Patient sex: M
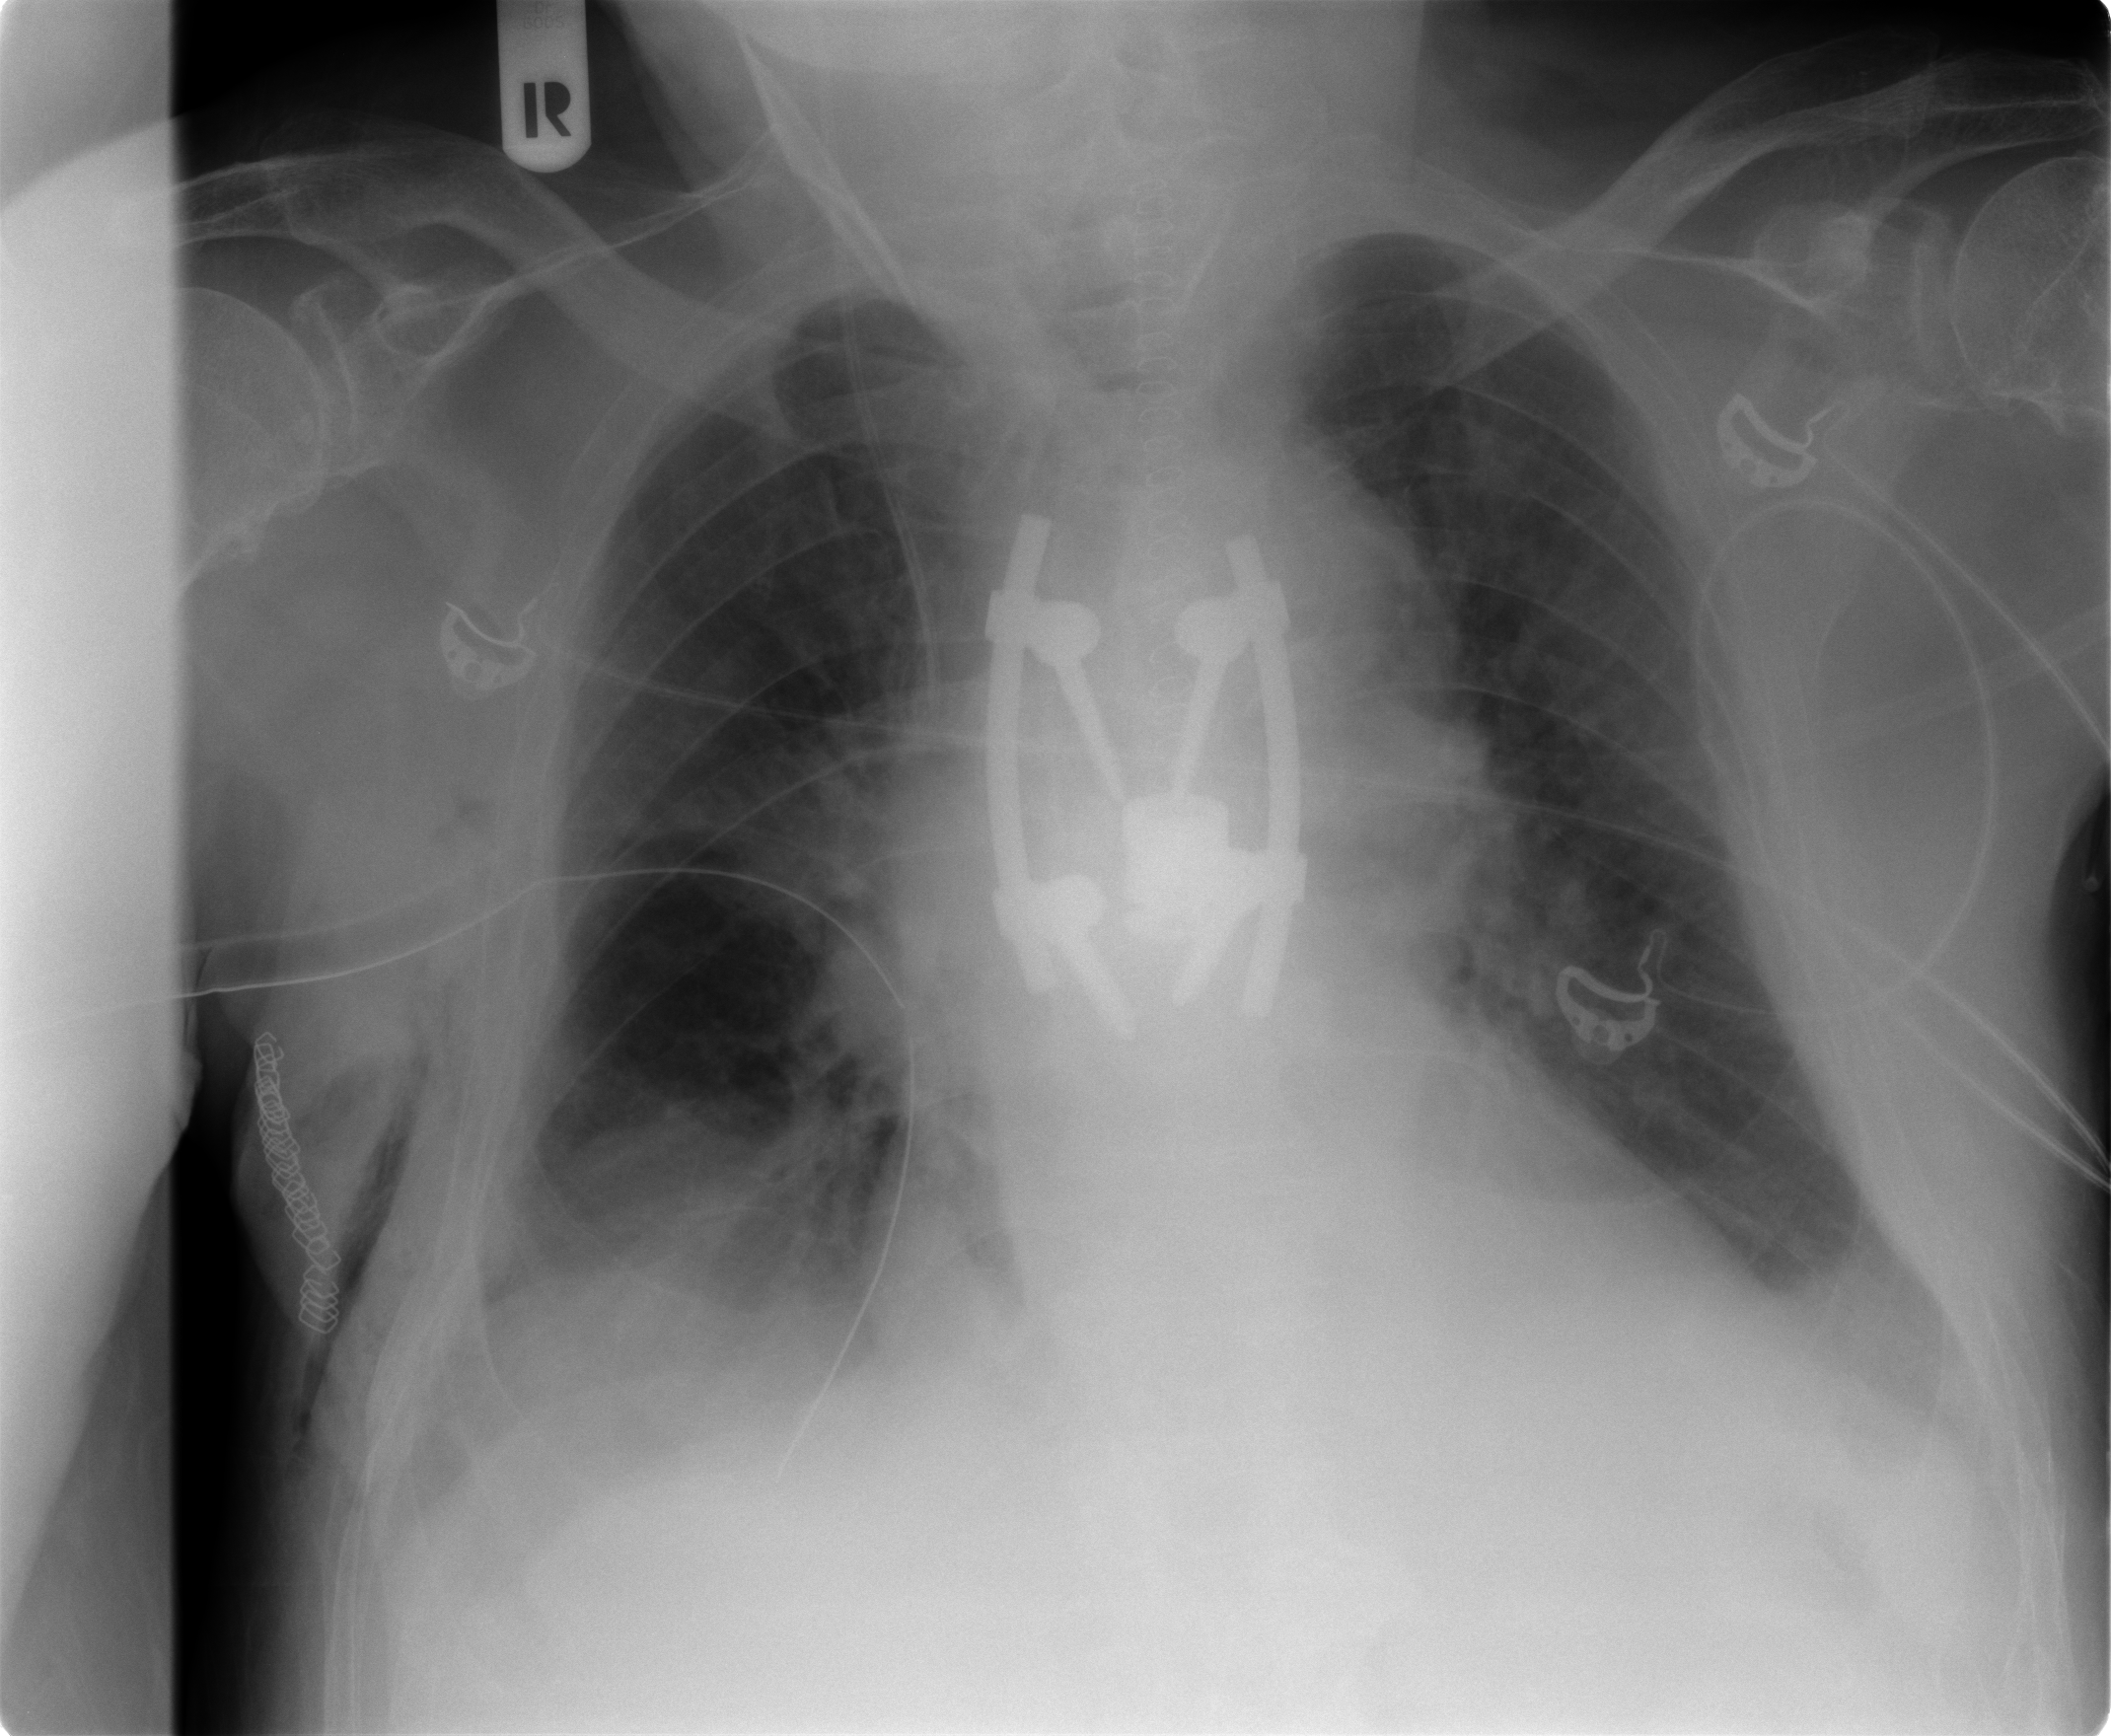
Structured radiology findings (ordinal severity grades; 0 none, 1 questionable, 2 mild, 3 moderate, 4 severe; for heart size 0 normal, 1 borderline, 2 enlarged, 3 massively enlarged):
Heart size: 2
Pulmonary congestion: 2
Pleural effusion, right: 2
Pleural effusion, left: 1
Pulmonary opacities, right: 0
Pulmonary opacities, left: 0
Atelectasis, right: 2
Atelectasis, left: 2